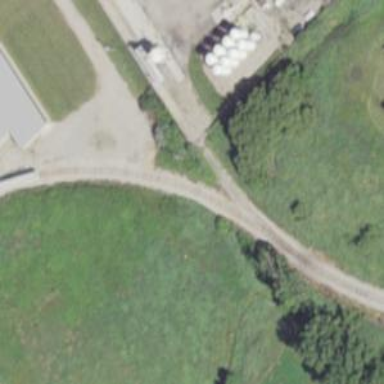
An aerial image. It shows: Rail spur service.